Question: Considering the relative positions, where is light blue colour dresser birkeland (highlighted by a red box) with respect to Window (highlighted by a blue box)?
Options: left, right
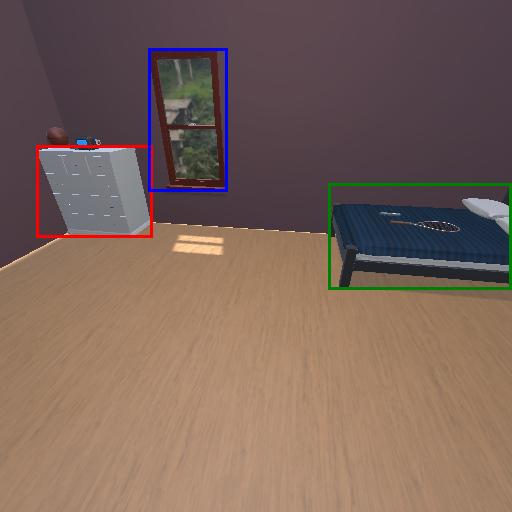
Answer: left